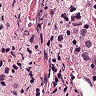
Metastatic tissue present: yes